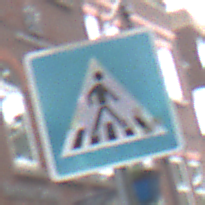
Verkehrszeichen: FussgaengerueberwegLinks
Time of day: MorningAfternoon
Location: Outdoor (Urban)
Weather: Overcast
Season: NotSpecified
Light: Natural